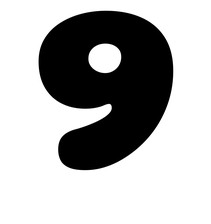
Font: Gluten_ExtraBold